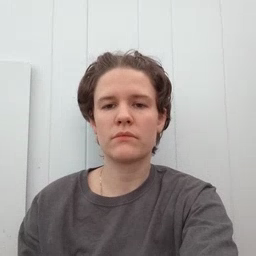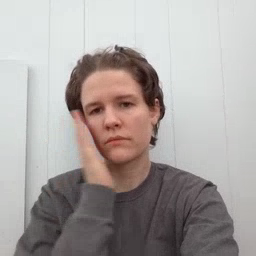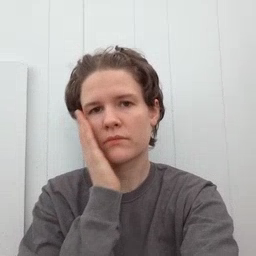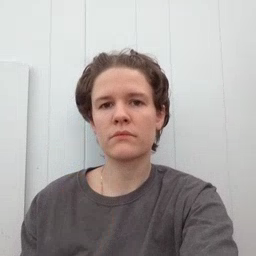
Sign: bed